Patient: sex M, age 32
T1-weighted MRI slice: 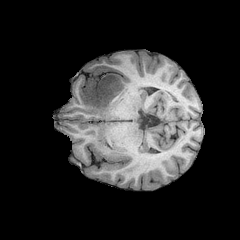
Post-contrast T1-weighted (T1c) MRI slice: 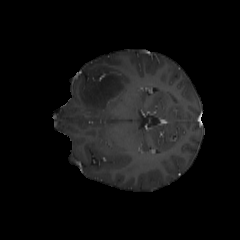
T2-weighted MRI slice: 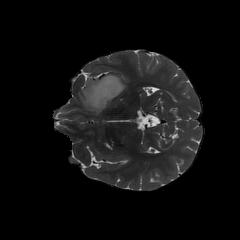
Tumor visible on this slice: yes
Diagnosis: Astrocytoma, IDH-mutant
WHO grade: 2